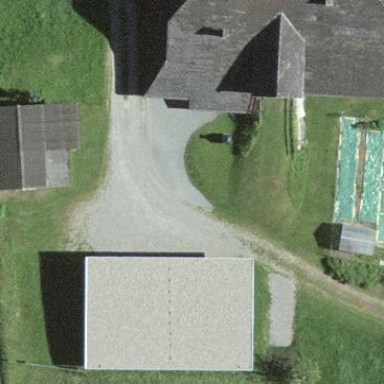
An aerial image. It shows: Farmyard area.